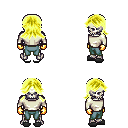
a pixel art fantasy rpg character, male body template, skeleton, white long-sleeve shirt, teal pants, gold loose hair, gold gloves, gray slippers, four views (front, back, left, right), 2x2 character sprite sheet, small pixel art, hard edges, no anti-aliasing